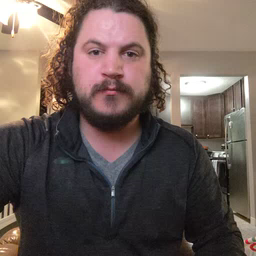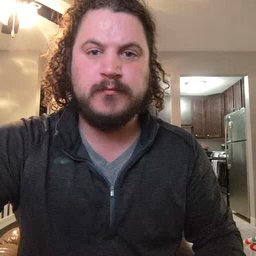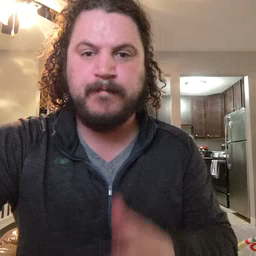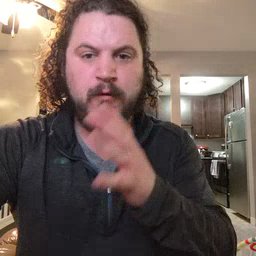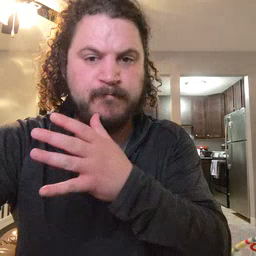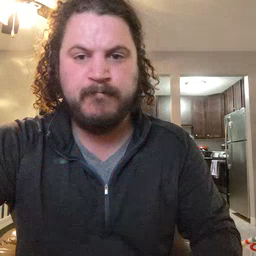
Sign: farm